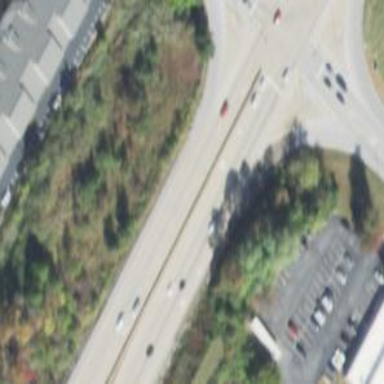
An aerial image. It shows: This image shows trunk highway that functions as expressway.